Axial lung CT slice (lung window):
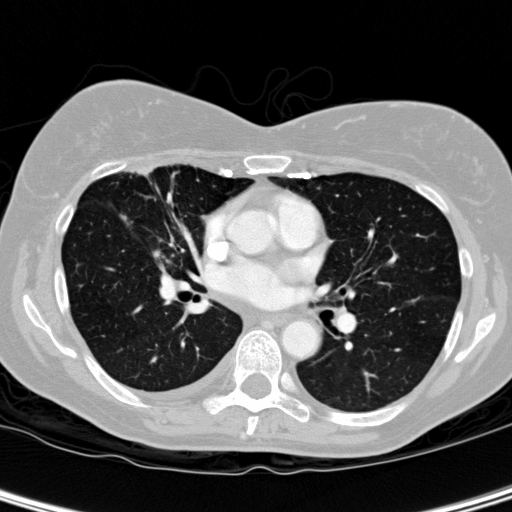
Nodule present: no